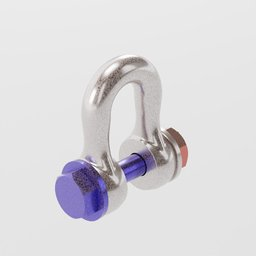
Label: tools